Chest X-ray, PA view. Patient: 49 years old, sex M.
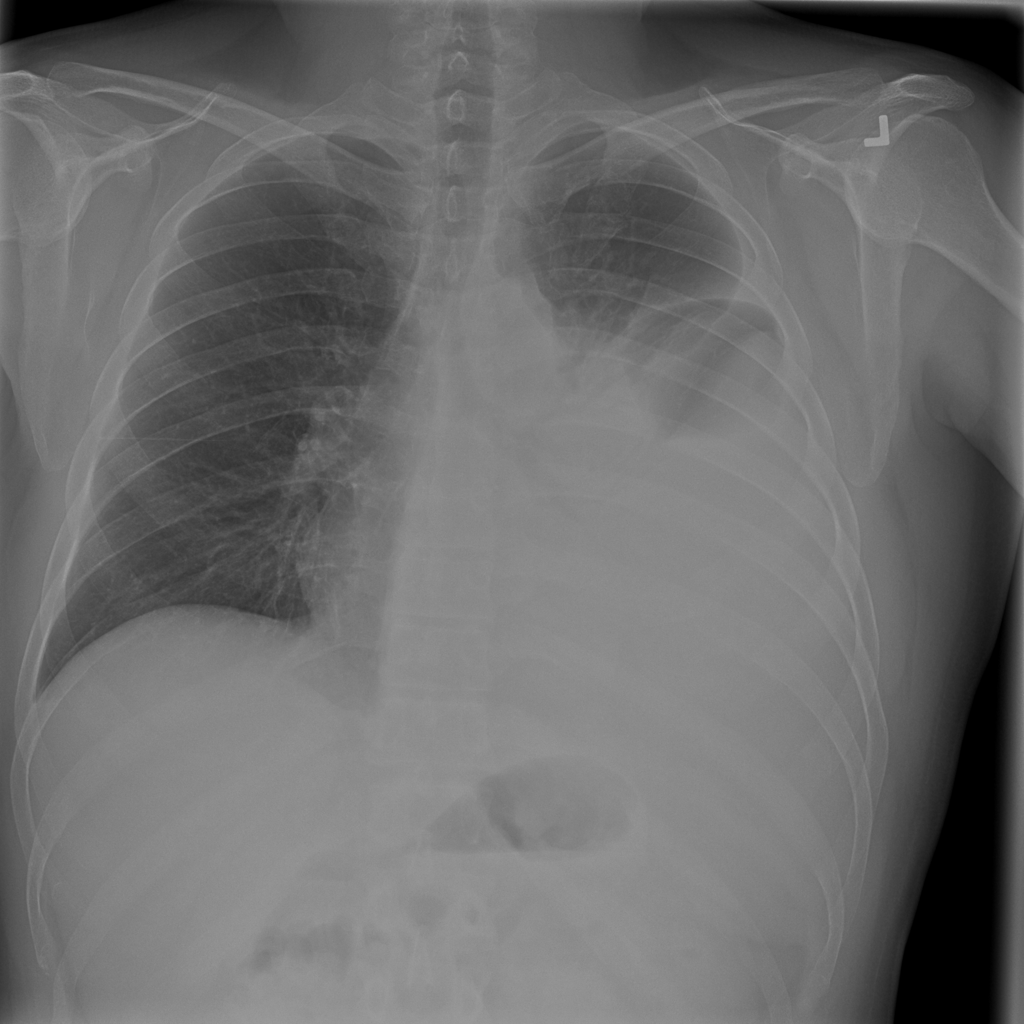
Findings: Atelectasis, Effusion